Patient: sex F, age 52
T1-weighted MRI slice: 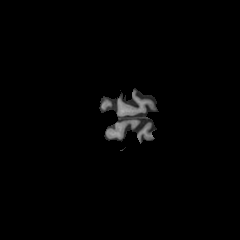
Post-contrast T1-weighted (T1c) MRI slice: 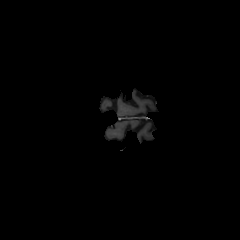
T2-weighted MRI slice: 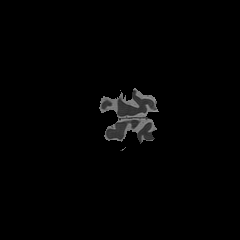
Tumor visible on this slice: no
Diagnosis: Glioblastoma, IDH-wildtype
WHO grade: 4